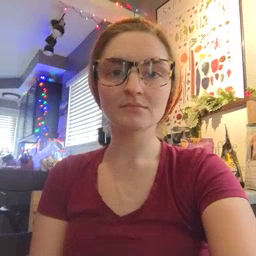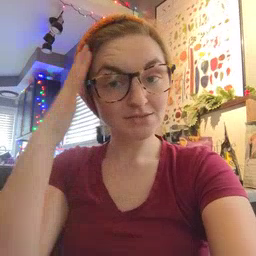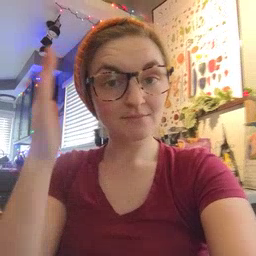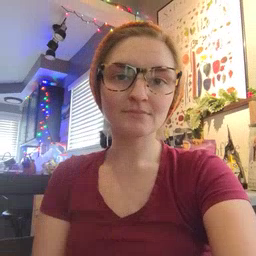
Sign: hat